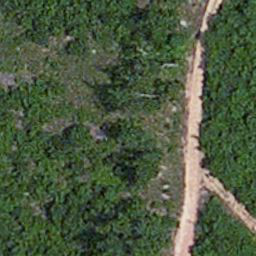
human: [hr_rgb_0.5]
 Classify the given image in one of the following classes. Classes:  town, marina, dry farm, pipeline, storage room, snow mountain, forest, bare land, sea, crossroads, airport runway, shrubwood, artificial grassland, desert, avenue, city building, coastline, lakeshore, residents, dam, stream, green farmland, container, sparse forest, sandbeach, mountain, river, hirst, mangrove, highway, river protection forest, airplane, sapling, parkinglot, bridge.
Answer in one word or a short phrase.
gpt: avenue